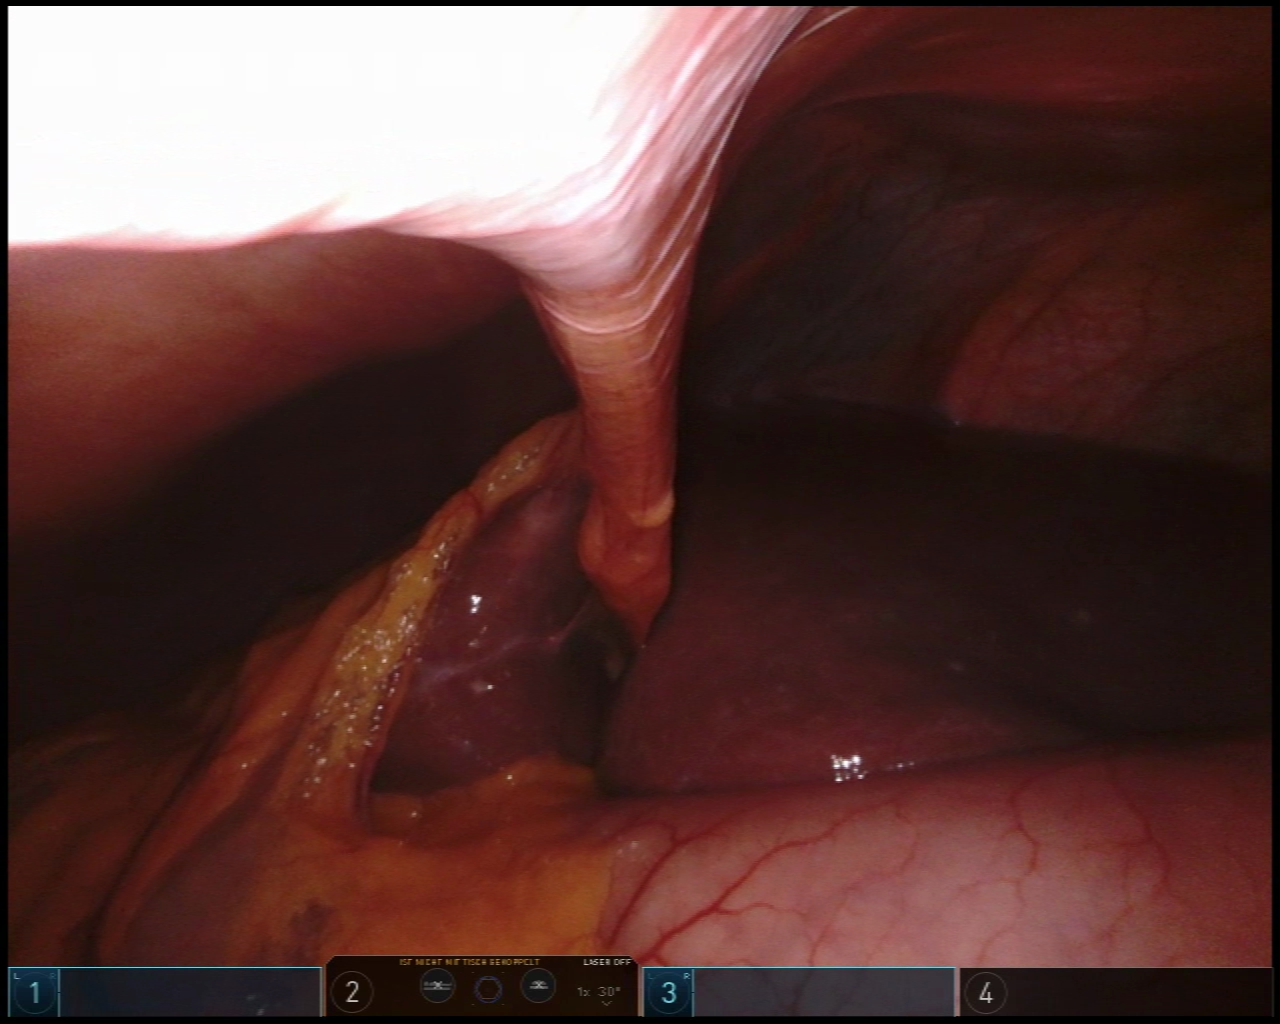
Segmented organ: liver
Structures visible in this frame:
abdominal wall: yes
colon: yes
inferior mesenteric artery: no
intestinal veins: no
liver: yes
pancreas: no
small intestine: no
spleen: no
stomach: yes
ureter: no
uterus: no
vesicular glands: no